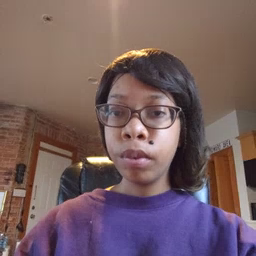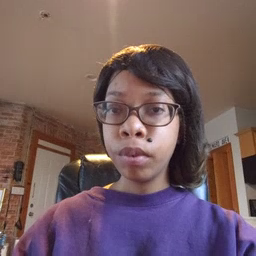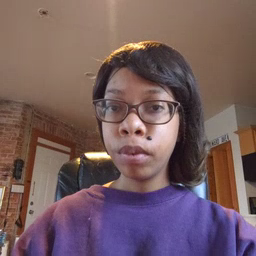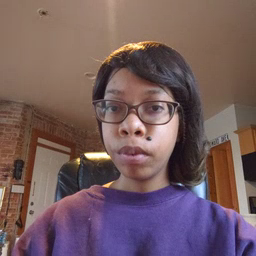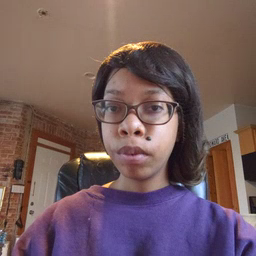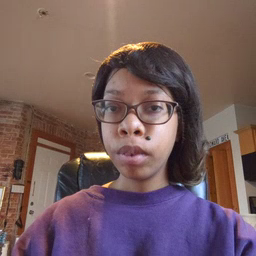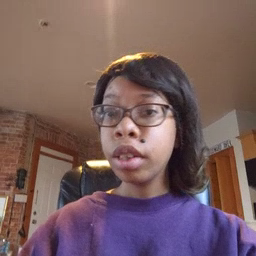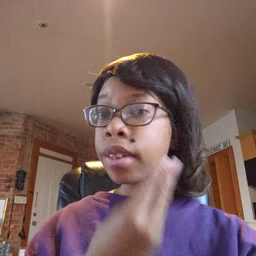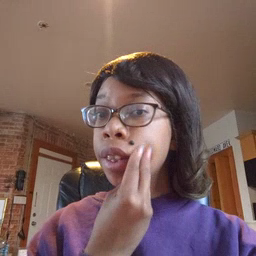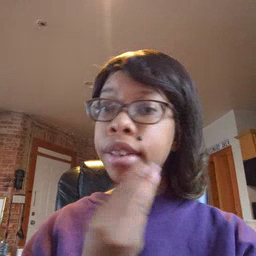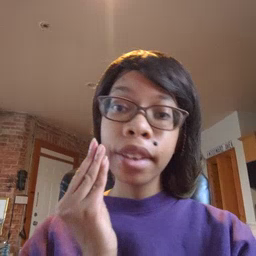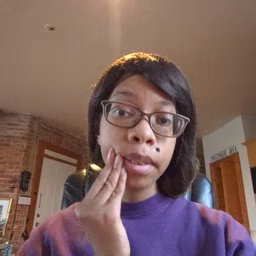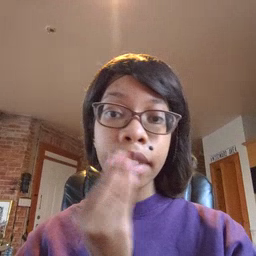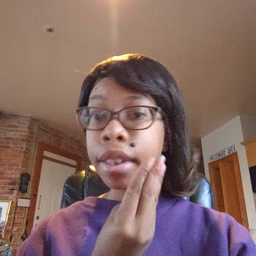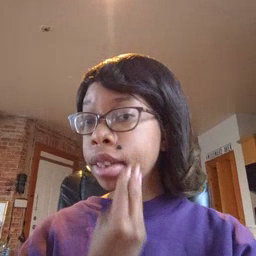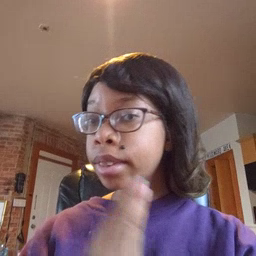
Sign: napkin